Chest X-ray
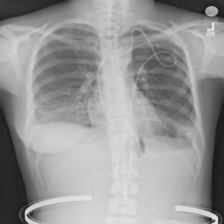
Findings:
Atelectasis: positive
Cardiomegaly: negative
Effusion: negative
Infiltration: negative
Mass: negative
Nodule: negative
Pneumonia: negative
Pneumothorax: negative
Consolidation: negative
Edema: negative
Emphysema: negative
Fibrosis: positive
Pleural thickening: negative
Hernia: negative